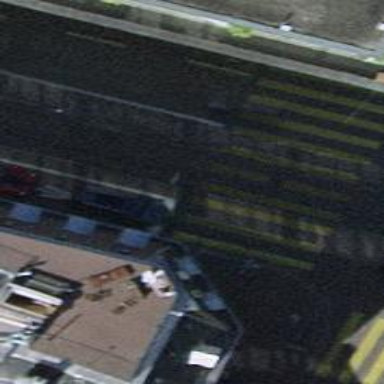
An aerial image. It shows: Tram crossing on the railway.